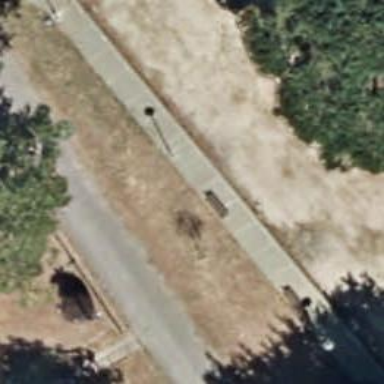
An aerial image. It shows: Bench.